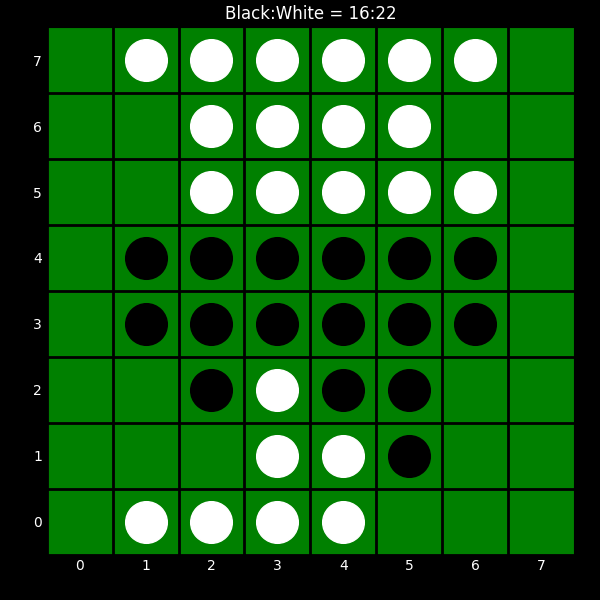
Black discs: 16
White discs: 22